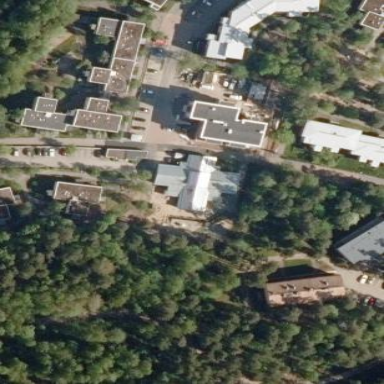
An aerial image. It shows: Kindergarten.